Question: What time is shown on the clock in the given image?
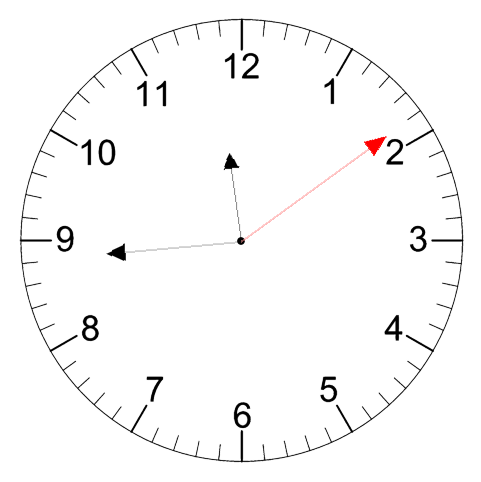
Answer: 11:44:09